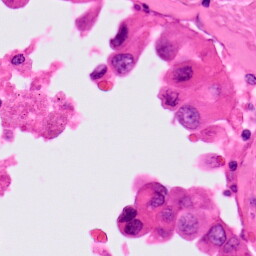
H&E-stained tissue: Lung